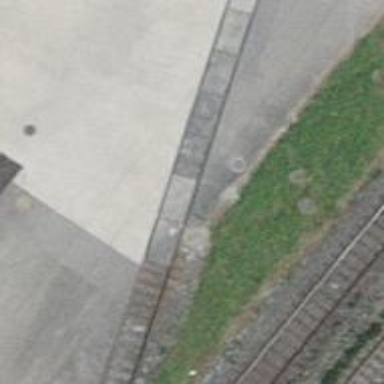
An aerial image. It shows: Disused railway spur.